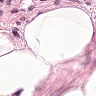
Metastatic tissue present: no